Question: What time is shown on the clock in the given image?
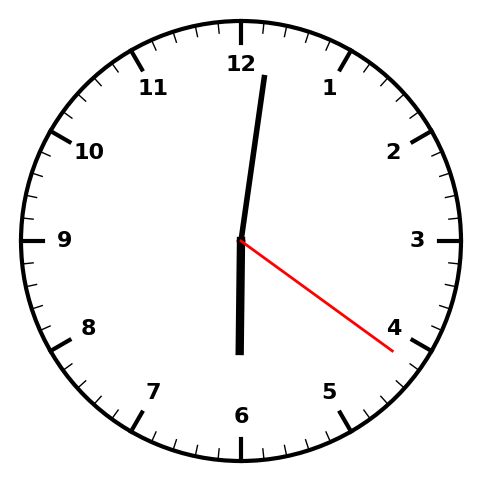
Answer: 06:01:21